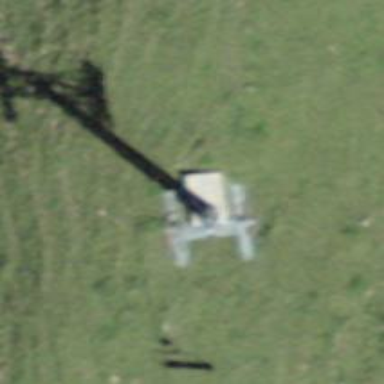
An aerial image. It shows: Pylon used for aerialway.